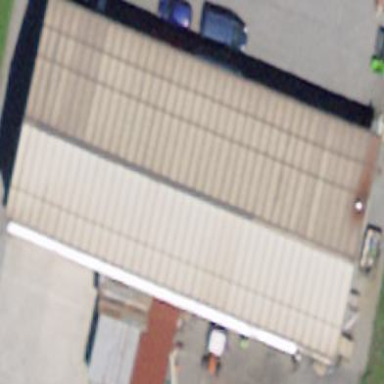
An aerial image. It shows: Building housing car repair shop.